Question: I've been trying to write a <URL> syntax highlight file for vim and I've run into a bit of an issue.
Everything is working okay so far but it's not highlighting inside of html strings. I've looked around and I'm using 'containedin=htmlString' but it's still not highlighting. Also htmlLink is showing the strange grayish color.
I am using <URL> to see what syntax applies and it's saying htmlString and htmlLink as I expected.
<URL> is a gist of my .vim syntax file
here is a screenshot of what I'm seeing:
I expect '<a href="{{ config.root}}...' etc to have the curly braces highlighted
I also read <URL> and it didn't help me or I didn't understand it
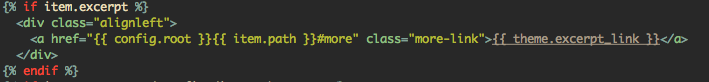
Answer: From what I see in your definition you have:
'''
syn region swgInside start=/{(%|{)/ end=/(%|})}/ keepend transparent containedin=@htmlSwgContainer
syn match swgBrackets "{%\|%}\|{{\|}}" containedin=swgInside
'''
However on the screenshot you've posted I don't see swgBrackets contained in the swgInside blocks (which I see two: '{% if ... %}' and '{% endif %}').
I would propose revising swgBrackets constraints (maybe removing containedin?).
This might help:
<URL>